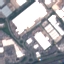
Label: Industrial